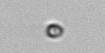
Label: nanoplankton_mix